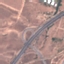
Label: Highway